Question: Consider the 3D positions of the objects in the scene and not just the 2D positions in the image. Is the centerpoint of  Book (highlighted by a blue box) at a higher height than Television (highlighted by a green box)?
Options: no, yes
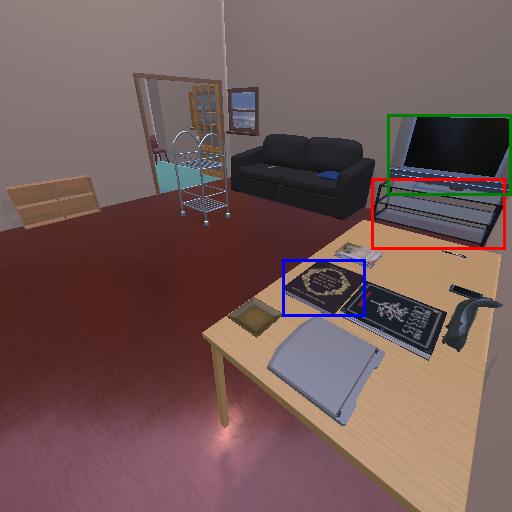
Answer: no